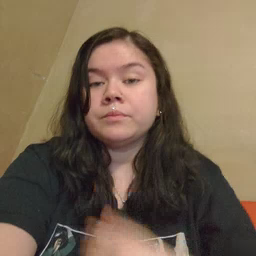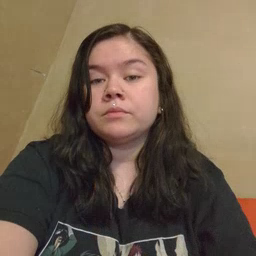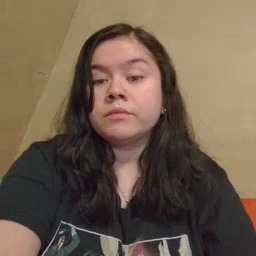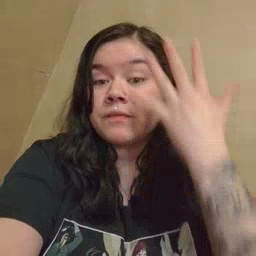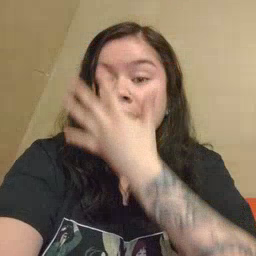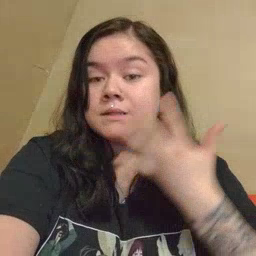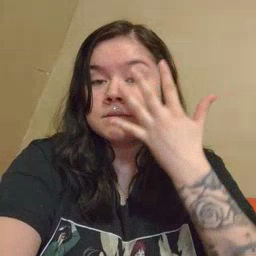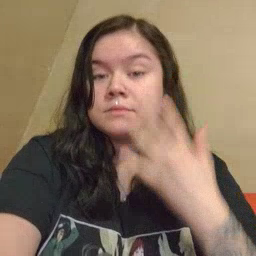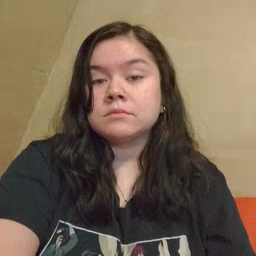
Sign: face